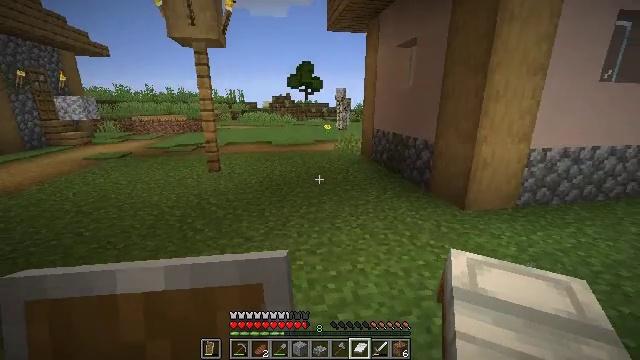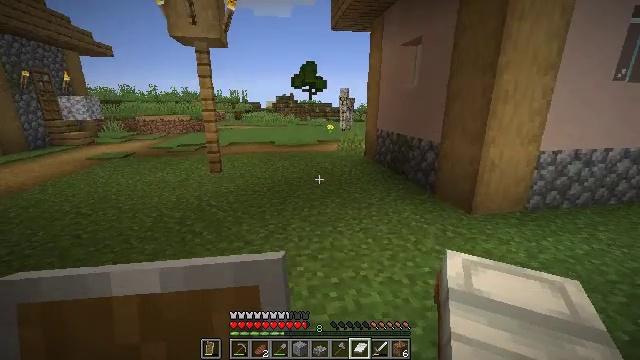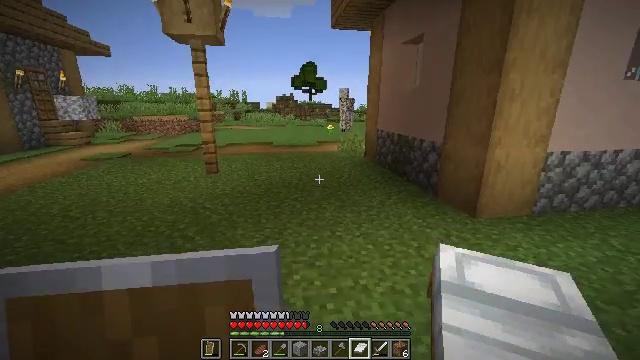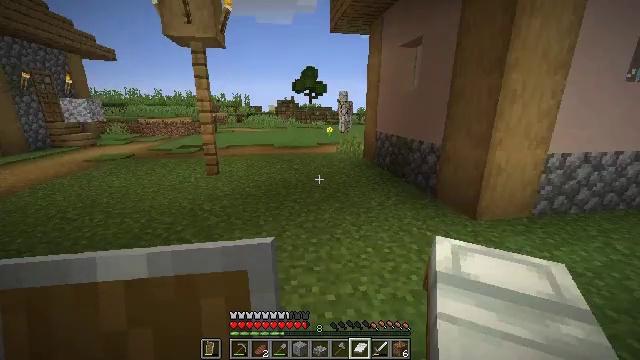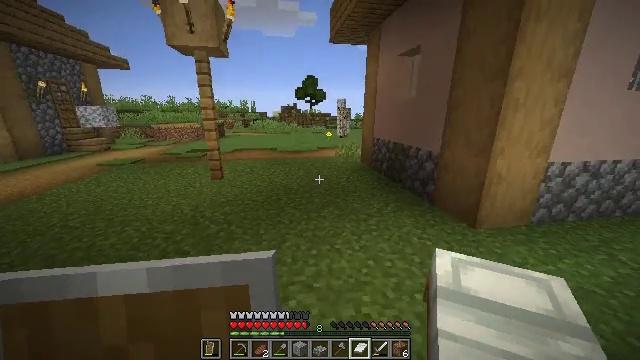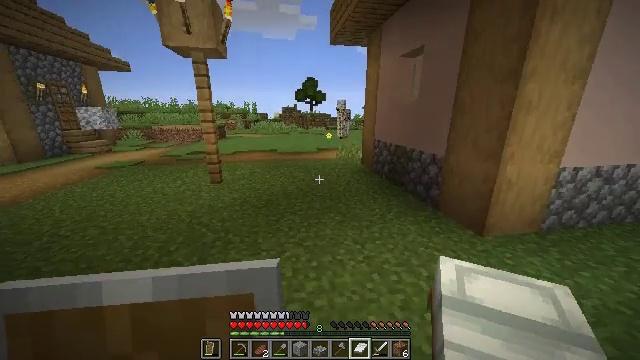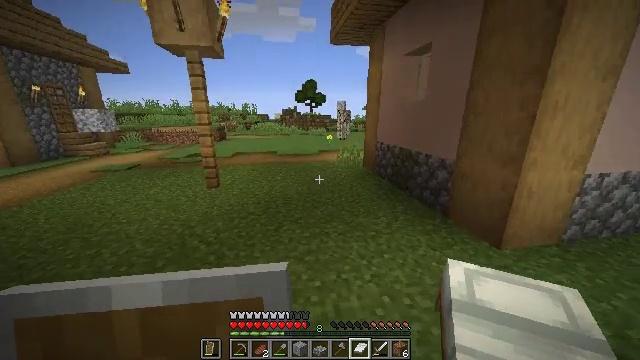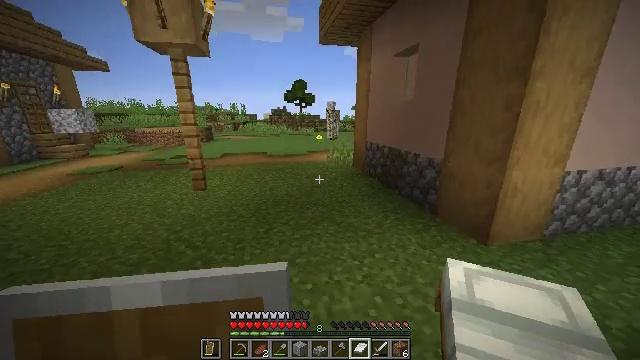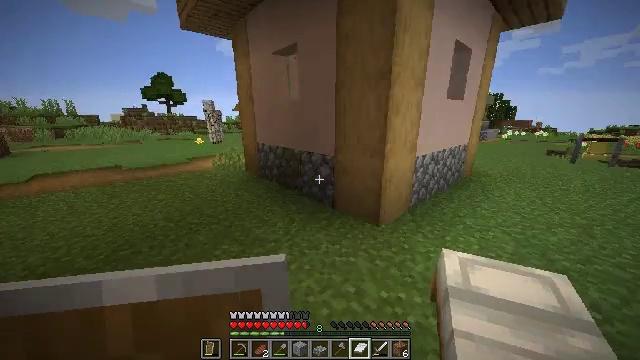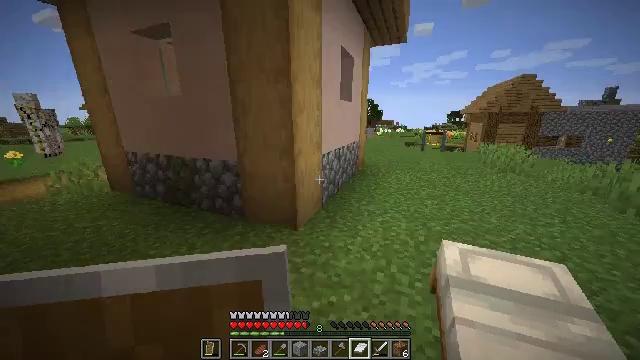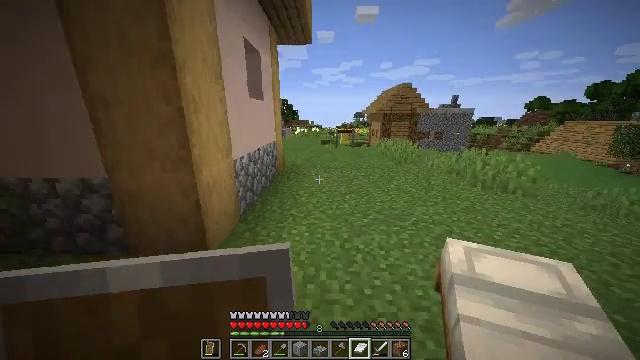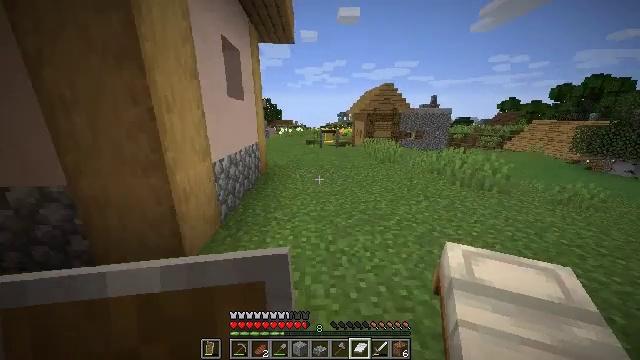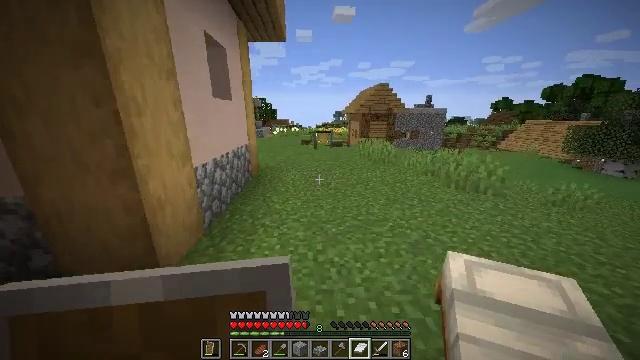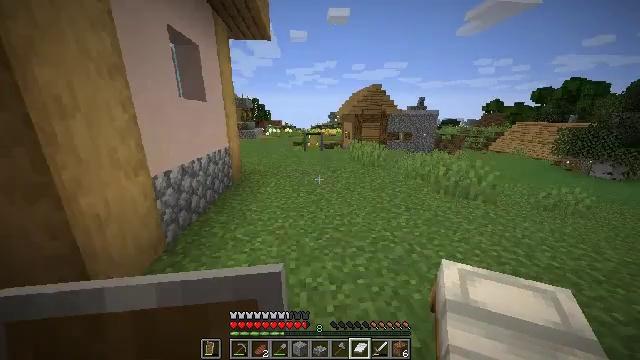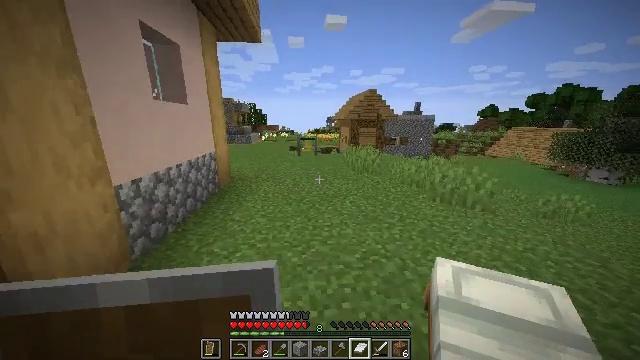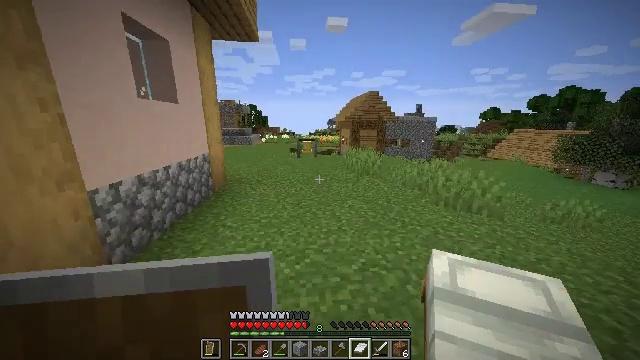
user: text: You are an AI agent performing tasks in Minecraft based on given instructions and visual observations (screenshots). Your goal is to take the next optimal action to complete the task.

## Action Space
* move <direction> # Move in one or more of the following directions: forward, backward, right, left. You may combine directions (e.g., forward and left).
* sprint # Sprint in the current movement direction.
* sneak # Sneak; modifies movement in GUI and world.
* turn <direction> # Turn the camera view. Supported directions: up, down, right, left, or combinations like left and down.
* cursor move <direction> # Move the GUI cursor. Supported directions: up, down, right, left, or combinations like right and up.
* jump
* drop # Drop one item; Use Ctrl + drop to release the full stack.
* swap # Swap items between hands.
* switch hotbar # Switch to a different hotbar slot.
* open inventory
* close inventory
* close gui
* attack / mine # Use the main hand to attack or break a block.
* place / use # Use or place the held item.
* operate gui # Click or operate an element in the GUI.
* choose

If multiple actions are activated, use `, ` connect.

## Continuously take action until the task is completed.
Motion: motion action
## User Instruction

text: Mine the bell from its post.
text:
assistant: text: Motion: no_op
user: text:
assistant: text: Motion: move forward
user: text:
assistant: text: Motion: move forward
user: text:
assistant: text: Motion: move forward
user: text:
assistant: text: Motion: move forward
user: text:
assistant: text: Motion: move forward
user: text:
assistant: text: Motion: move forward, turn right
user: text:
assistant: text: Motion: move forward, turn right
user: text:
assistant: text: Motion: move forward and move right, turn right
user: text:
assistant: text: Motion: move forward and move right, turn right
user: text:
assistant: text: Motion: move forward and move right, turn right
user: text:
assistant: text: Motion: move forward and move right, turn right
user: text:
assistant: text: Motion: move forward and move right, turn right
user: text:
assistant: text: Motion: move forward, turn up
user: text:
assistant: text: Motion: move forward
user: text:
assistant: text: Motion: move forward, turn left
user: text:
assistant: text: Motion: move forward, turn left
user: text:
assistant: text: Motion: move forward, turn left and down
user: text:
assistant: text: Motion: move forward, turn left and down
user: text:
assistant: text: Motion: move forward, turn right and down
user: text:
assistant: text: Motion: move forward, turn right and down
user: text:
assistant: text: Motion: move forward
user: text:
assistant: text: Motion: move forward
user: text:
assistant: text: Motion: move forward
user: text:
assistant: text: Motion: move forward, turn right
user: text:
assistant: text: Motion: move forward, turn right
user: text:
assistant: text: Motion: move forward, turn right
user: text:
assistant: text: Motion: move forward
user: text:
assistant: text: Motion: move forward
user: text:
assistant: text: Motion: move forward, turn right